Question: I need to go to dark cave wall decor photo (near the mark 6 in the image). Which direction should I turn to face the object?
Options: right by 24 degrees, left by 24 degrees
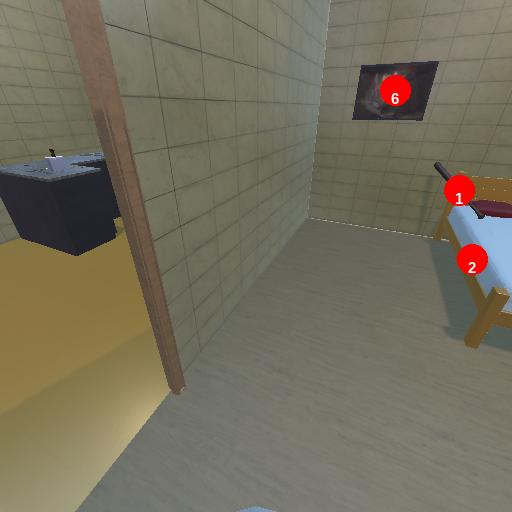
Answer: right by 24 degrees